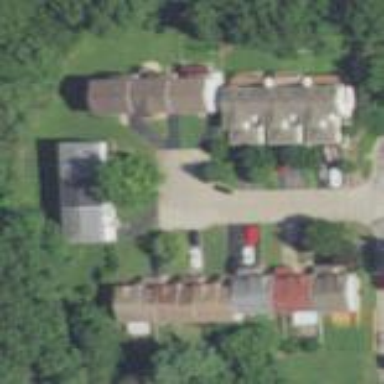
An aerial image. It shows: Residential area with terrace houses.